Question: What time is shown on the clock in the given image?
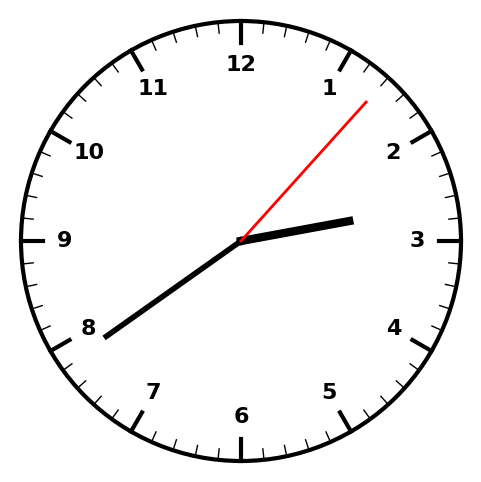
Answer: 02:39:07